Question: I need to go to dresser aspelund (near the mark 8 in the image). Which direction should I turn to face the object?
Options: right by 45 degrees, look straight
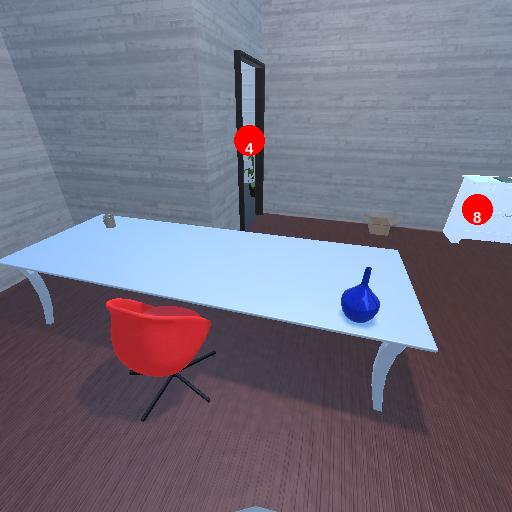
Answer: right by 45 degrees